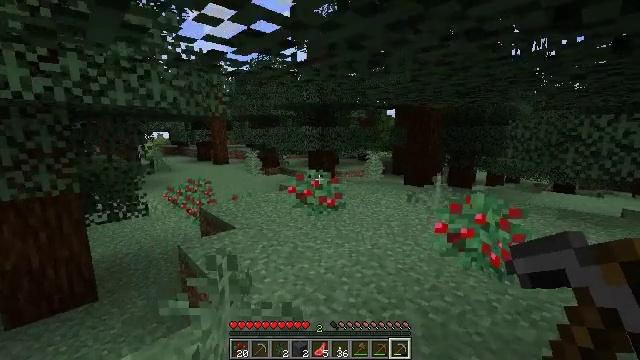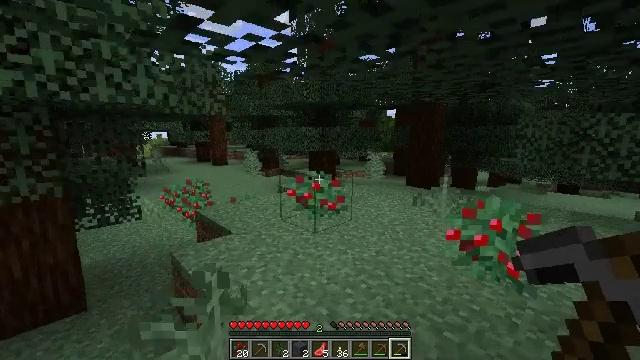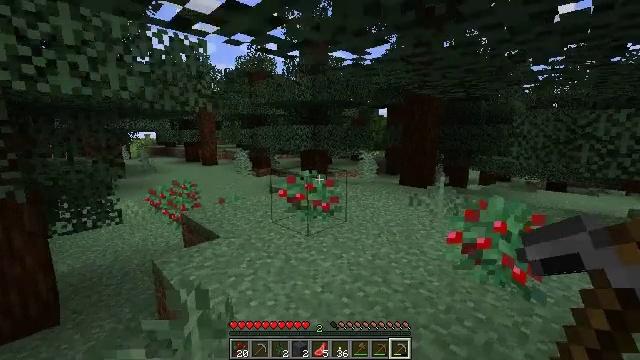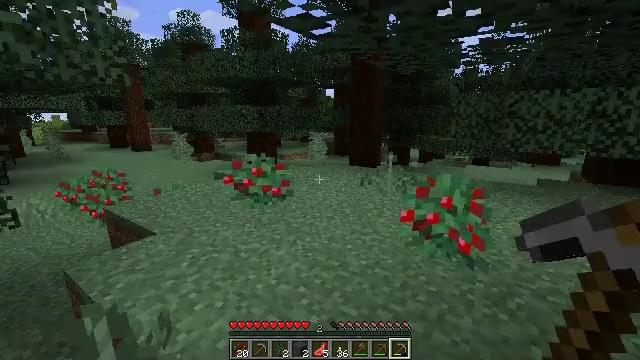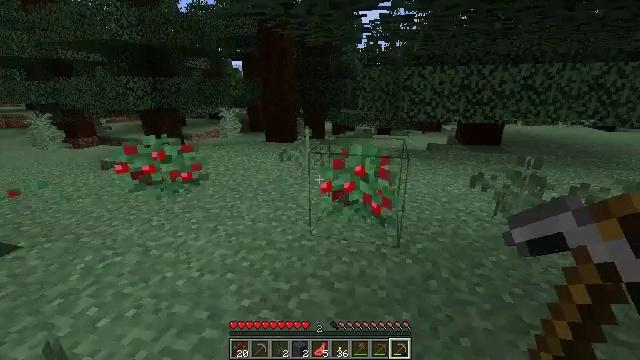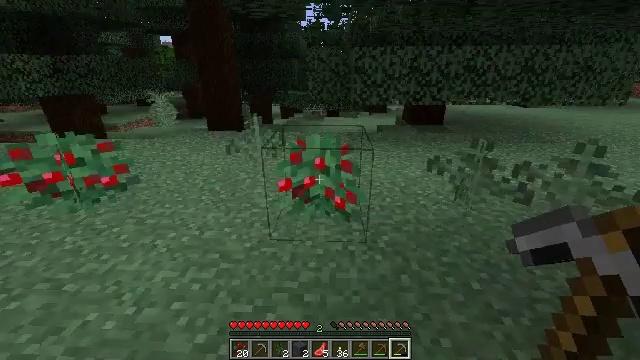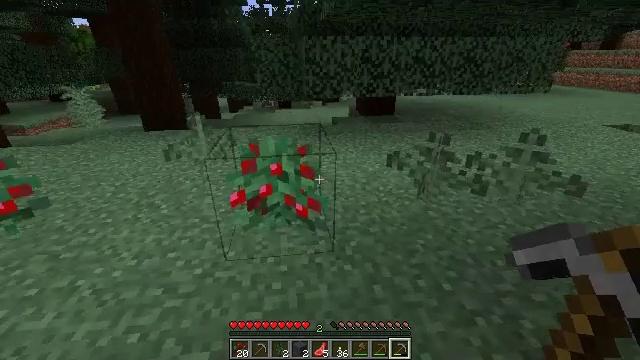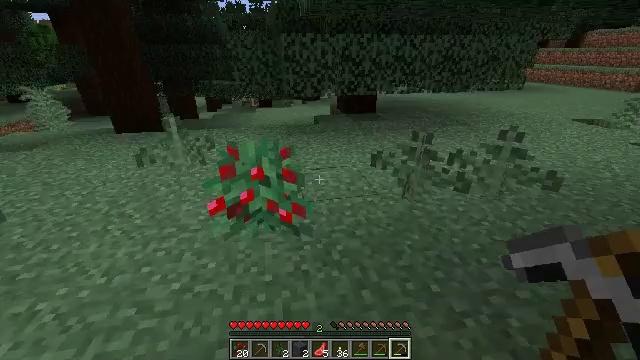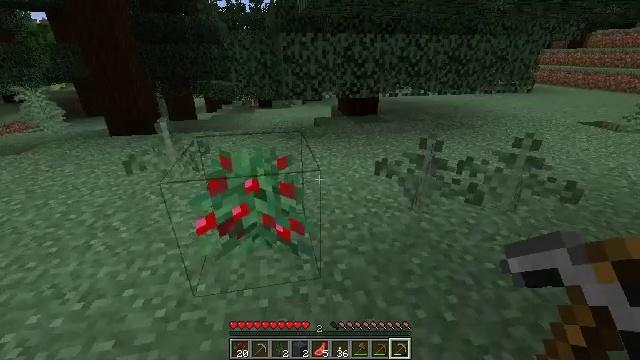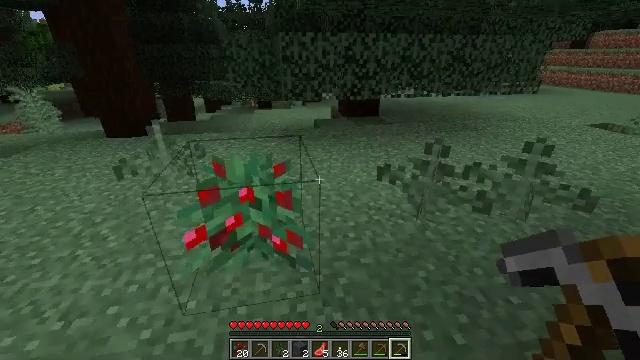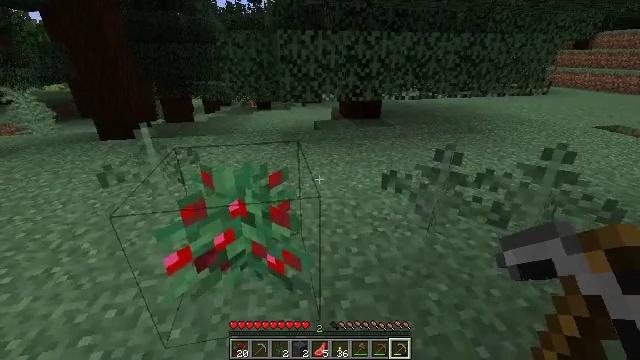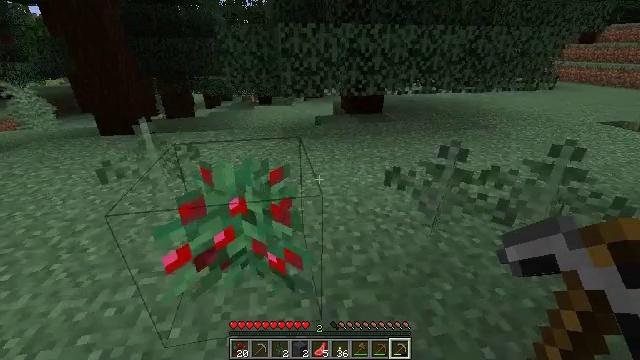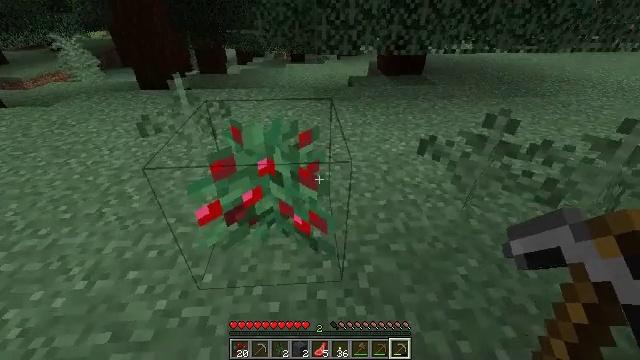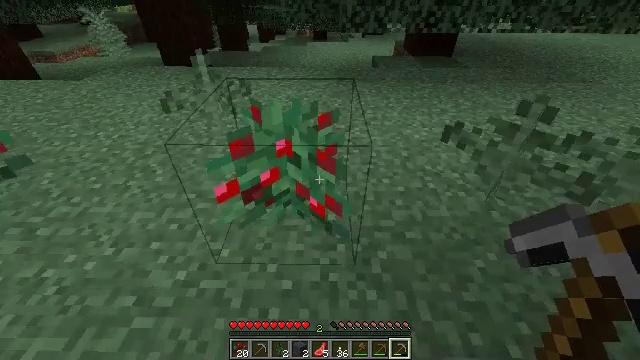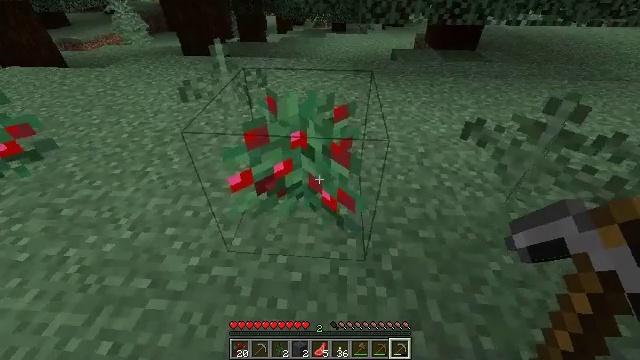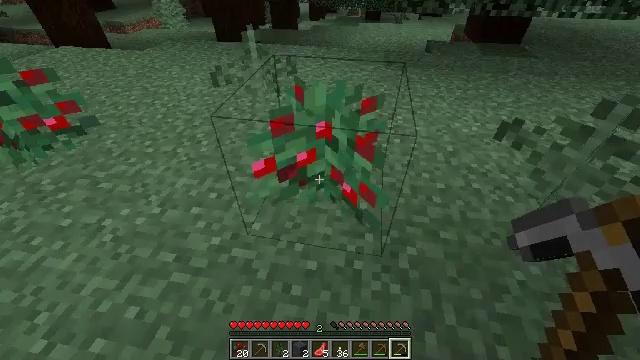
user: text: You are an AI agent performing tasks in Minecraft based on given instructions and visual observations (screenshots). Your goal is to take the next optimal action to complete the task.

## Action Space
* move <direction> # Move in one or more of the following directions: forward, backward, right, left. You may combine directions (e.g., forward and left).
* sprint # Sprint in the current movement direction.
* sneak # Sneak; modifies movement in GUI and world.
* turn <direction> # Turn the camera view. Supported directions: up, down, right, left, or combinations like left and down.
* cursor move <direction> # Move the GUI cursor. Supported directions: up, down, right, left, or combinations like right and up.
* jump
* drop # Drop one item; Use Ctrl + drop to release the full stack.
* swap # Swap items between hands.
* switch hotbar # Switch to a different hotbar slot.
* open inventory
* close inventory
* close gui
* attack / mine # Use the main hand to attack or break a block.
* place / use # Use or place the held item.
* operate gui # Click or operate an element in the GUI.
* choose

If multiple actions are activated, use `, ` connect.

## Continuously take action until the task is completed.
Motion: motion action
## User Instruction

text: Mine the sweet berry bush.
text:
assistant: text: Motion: move forward
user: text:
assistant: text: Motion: move forward, turn right
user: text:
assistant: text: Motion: move forward, turn right and down
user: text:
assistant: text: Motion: move forward, turn right and down
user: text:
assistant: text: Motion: move forward, turn right and down
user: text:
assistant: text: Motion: move forward, turn right and down
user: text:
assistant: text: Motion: move forward, turn right
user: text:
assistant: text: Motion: move forward
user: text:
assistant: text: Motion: move forward
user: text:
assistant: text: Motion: no_op
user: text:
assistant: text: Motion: turn down
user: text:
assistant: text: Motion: turn left and down
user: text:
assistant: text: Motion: turn left and down
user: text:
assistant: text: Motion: turn left and down
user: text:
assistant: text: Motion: turn left and down
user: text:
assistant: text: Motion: no_op
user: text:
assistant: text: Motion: no_op
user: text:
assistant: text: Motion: attack / mine
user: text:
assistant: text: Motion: attack / mine
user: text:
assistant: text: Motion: attack / mine
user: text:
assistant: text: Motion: no_op
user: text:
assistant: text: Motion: move forward, turn right
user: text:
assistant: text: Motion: move forward
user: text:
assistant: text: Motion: move forward
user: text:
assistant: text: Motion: move forward, turn left
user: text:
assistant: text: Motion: move forward and move right, turn left
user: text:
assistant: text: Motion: move forward and move right, turn left
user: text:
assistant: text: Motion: move forward and move right, turn left
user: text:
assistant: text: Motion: move forward and move right, turn left and up
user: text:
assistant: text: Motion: move forward, turn left and up